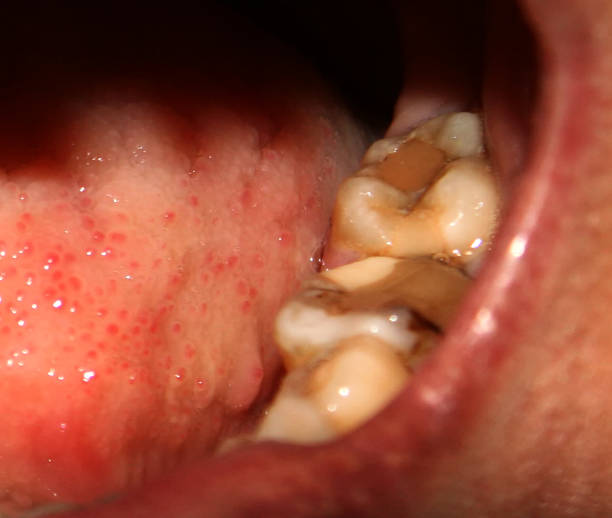
Condition: Caries